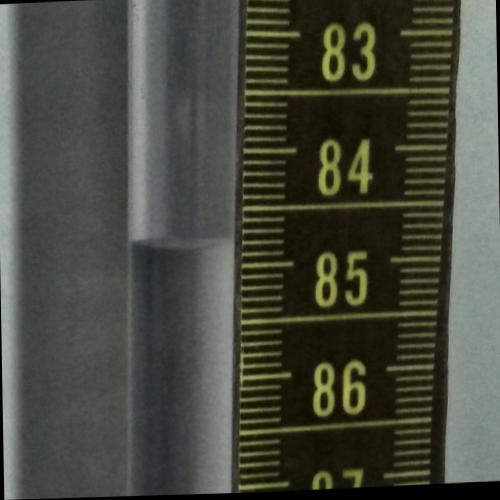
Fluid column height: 84.8 cm